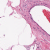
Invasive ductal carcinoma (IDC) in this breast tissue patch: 0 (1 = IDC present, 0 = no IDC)